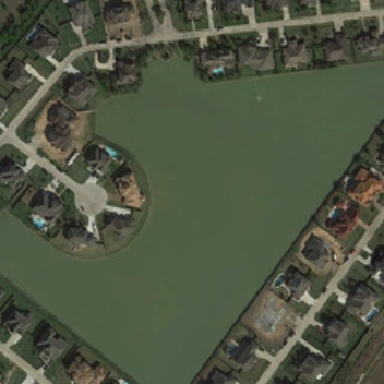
The pond is surrounded by a circular road with houses and lawns on either side .